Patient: sex F, age 72
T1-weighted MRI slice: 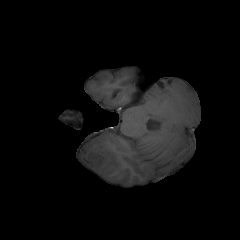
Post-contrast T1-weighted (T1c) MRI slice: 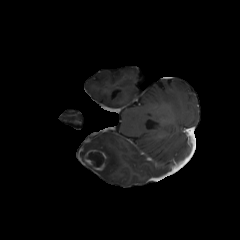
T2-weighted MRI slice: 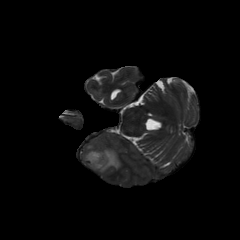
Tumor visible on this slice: yes
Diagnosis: Glioblastoma, IDH-wildtype
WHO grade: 4